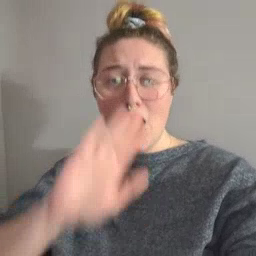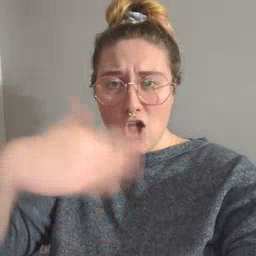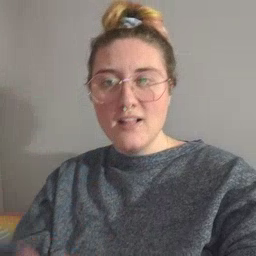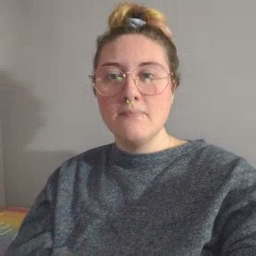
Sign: all